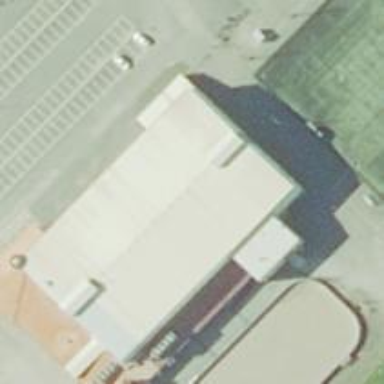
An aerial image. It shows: Building with ice rink inside dedicated to ice hockey.